Question: When I compile my project in eclipse indigo using JDK 7, I get the following error dialog

with the following stacktrace
'''
Exception in thread "main" java.lang.VerifyError: Expecting a stackmap frame at branch target 32 in method ... at offset 0
at java.lang.Class.getDeclaredMethods0(Native Method)
at java.lang.Class.privateGetDeclaredMethods(Unknown Source)
at java.lang.Class.getMethod0(Unknown Source)
at java.lang.Class.getMethod(Unknown Source)
at sun.launcher.LauncherHelper.getMainMethod(Unknown Source)
at sun.launcher.LauncherHelper.checkAndLoadMain(Unknown Source)
'''
I've found a relevant bug <URL> and used the suggested workaround of using jvm option '-XX:-UseSplitVerifier' and although it works, this bug still confuses me.
Does anyone know why this is happening and why the workaround...works?
### --Note--
The project compiles fine using JDK 6.
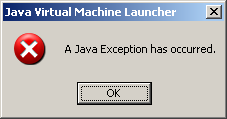
Answer: <URL> speaks about "using '-XX:-UseSplitVerifier' to activate the old verifier".
That is consistent with the <URL> which describes that option as:
> Traditional verifier can be forced with the '-XX:-UseSplitVerifier' flag.Missing or incorrect 'StackMapTable' attributes for version '50.0' class files can result in 'VerifyError' exceptions.
Tools that rewrite bytecode in version '50.0' class files and do not correctly update the 'StackMapTable' may fail to verify and trigger exceptions.
So the <URL> does point out that:
> AspectJ now auto activates the previously optional setting to create stackmaps if the classes are Java7.